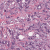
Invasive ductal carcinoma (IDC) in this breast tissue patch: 1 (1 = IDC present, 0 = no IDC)